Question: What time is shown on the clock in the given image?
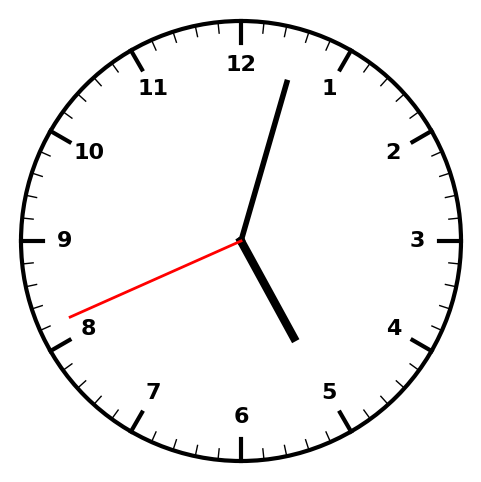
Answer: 05:02:41